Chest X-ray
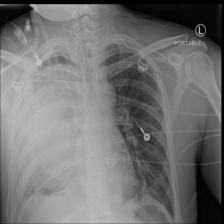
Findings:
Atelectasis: negative
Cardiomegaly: negative
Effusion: negative
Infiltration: negative
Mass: negative
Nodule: negative
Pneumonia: negative
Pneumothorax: negative
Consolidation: negative
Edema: negative
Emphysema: negative
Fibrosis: negative
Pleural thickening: negative
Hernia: negative